Question: I the following code in my class. When I launch my app on the simulator it works. However when launcing the app on an actual device(iPhone 1g, 3.1.3) it does not work. Any ideas?
(it's for making gradient background)
'''
- (UITableViewCell *)tableView:(UITableView *)tableView cellForRowAtIndexPath:(NSIndexPath *)indexPath {
static NSString *MainScreenCellID = @"MainScreenCellID";
UITableViewCell *cell = [tableView dequeueReusableCellWithIdentifier:MainScreenCellID];
if (cell == nil) {
cell = [[[UITableViewCell alloc] initWithStyle:UITableViewCellStyleDefault reuseIdentifier:MainScreenCellID] autorelease];
}
cell.textLabel.text = [[[self.controllers objectAtIndex:[indexPath row]] navigationItem] title];
cell.accessoryType = UITableViewCellAccessoryDisclosureIndicator;
UIImageView *bgimage = [[UIImageView alloc] initWithImage:[UIImage imageNamed:@"cell_bg.png"]];
cell.backgroundView = bgimage;
[bgimage release];
for (UIView *view in cell.contentView.subviews) {
view.backgroundColor = [UIColor clearColor];
}
return cell;
}
'''

(Black fields is added because the app is not done yet.)
EDIT:
I can add that on the UITableViewCell which this method work on I have made my own subclasses, but where I am using the UITableViewDefaultStyle it does not work.
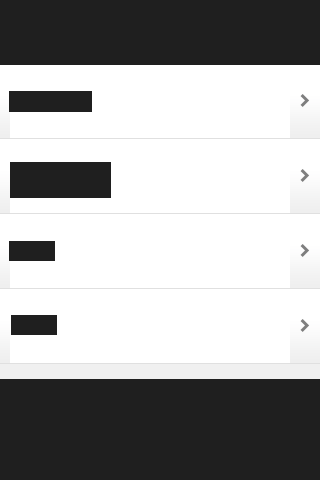
Answer: The good place for setting clearColor is
'''
- (void)tableView:(UITableView *)tableView willDisplayCell:(UITableViewCell *)cell forRowAtIndexPath:(NSIndexPath *)indexPath { ... }
'''
I think you should set clearColor for contentView also.